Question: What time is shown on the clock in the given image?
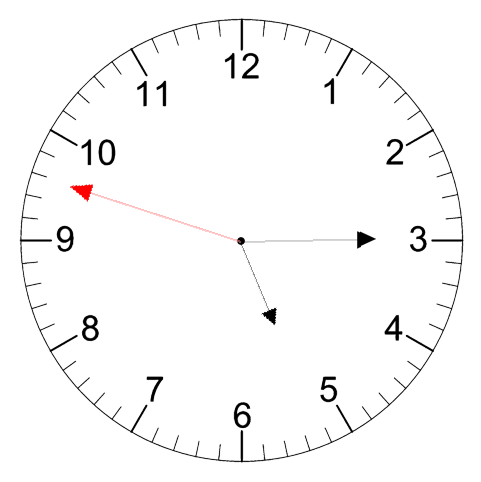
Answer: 05:14:48